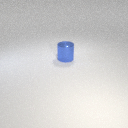
large blue metal cylinder